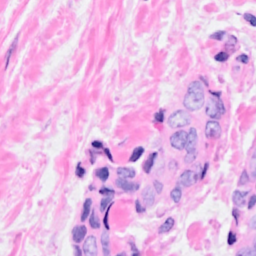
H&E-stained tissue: Breast